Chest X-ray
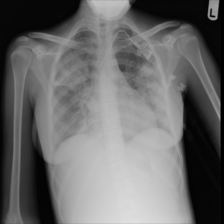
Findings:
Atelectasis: negative
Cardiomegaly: negative
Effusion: negative
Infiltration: negative
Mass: negative
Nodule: negative
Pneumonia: negative
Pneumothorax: negative
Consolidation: positive
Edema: negative
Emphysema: negative
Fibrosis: negative
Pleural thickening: negative
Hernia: negative